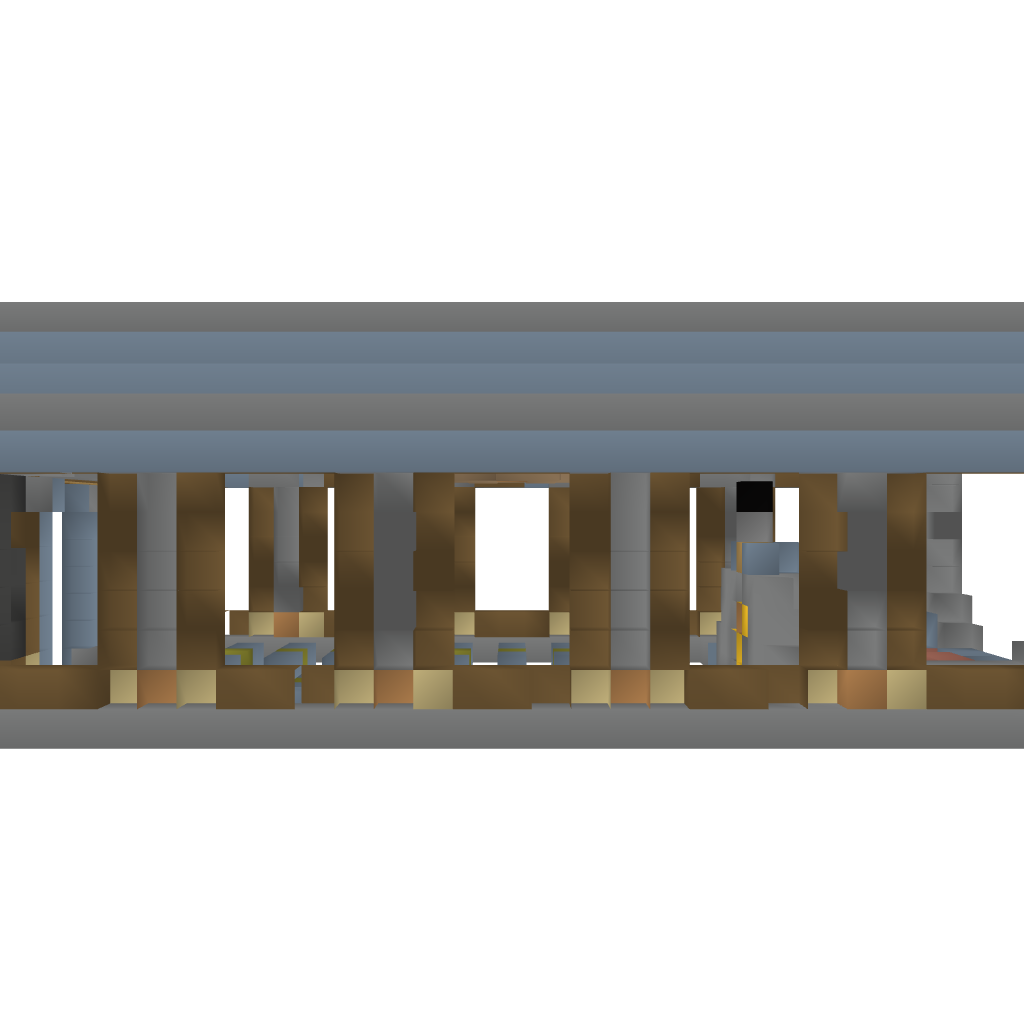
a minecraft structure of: MineChurchy